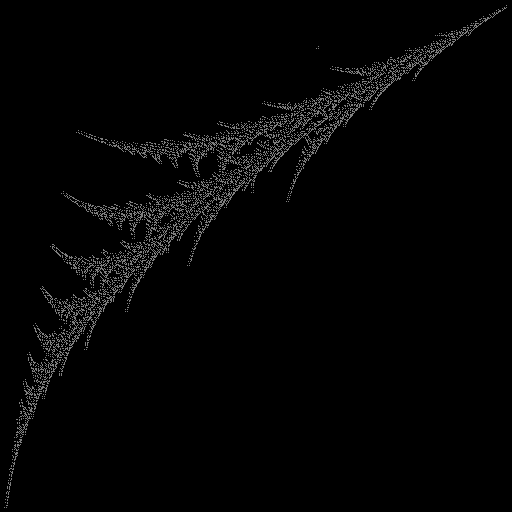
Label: umbrellafern